Question: I'm having this problem with my responsive navigation bar on my site. For some reason some of my menu items just drop behind the elements on the page instead of floating above them, but for the life of me I cannot work out why!
My site is www.kenttrophies.co.uk
I was wondering if someone could please point me in the right direction as I am baffled!
Below is an image showing my problem when the site's media queries kick in...

Many thanks for all answers!
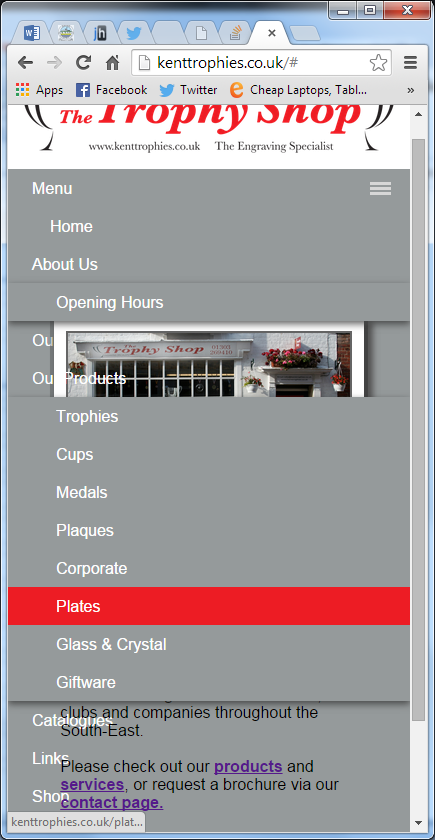
Answer: Like undefinedtoken says, however, I would just add the position relative to the main id which is #cssmenu. So just: #cssmenu{ position: relative; z-index:20; }
You should read up on css z-index, as this will help you control what has a view hierarchy in your page. In this case you want your #cssmenu to have a high hierarchy, so you assign a z-index to it ( I just randomly chose 20, but you can choose any number you want).
For example,
header{ position:relative; z-index:1; }
header .title{ position: relative; z-index:2; }
In that case, the header. title will always be above header because it has a higher (meaning more important) z-index. (also, you need to set a position to each item, in order for z-index to work).